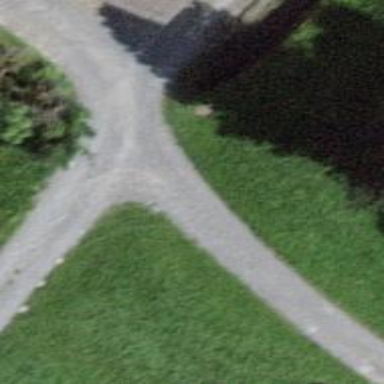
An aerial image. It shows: Service road with unpaved surface.